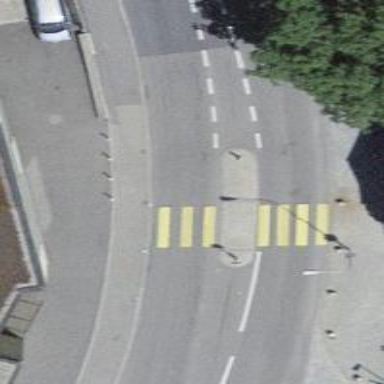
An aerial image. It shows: Zebra crossing with crossing island.